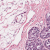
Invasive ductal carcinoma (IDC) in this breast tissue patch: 0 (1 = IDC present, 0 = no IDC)